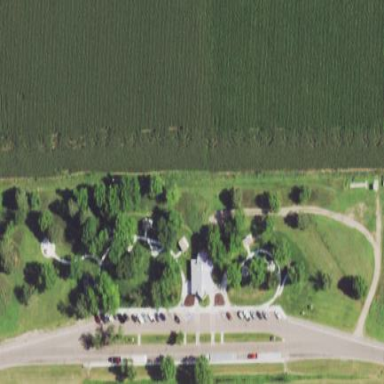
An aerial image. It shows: Rest area on the road.